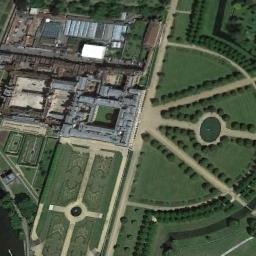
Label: palace